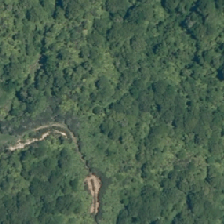
Land cover: manuka_kanuka